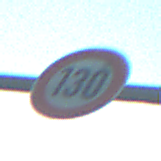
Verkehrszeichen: Geschwindigkeit130
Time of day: MorningAfternoon
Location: Outdoor (Nature)
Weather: Clear
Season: NotSpecified
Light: Natural